Aerial crown-view tile of a tropical tree (Barro Colorado Island, Panama), acquired 20250512:
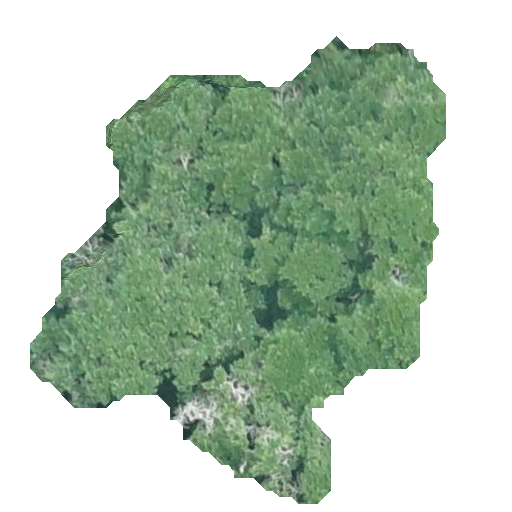
Species: Ficus insipida
GBIF accepted scientific name: Ficus insipida
Crown area: 178.873 m²